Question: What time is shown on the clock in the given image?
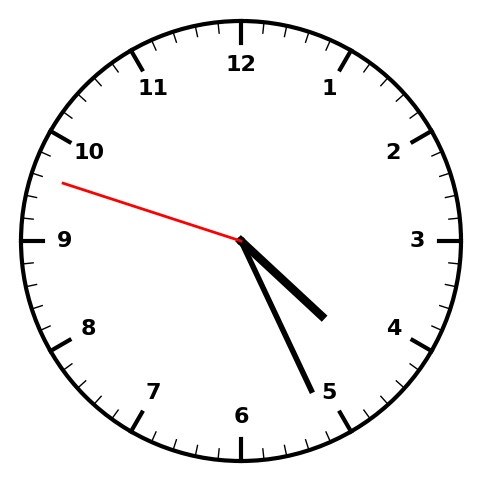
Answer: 04:25:48